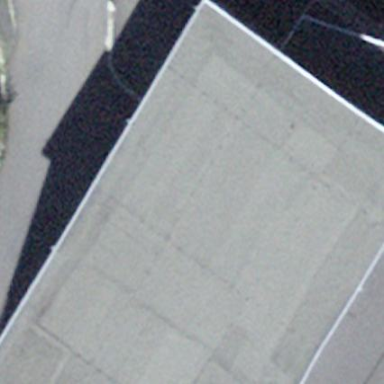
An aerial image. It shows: Building with flat grey roof made of gravel.